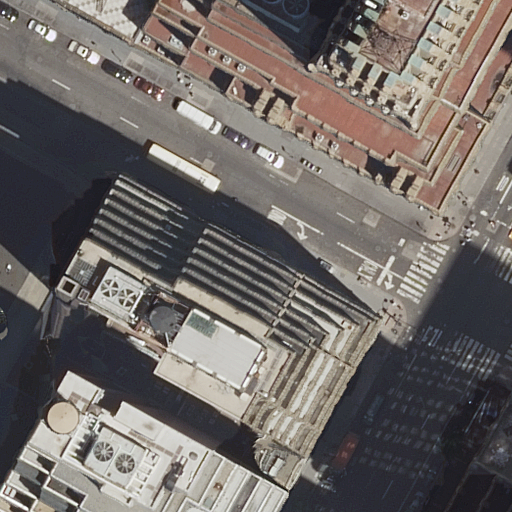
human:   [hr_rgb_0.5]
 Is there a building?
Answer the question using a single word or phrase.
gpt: yes

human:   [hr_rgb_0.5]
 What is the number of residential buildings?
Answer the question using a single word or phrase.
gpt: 4

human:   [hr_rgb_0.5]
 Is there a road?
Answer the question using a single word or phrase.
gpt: yes

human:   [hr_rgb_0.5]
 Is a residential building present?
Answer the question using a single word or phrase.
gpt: yes

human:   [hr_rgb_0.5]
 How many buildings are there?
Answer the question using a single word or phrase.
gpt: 6

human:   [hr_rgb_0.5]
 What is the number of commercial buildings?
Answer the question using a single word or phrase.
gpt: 1

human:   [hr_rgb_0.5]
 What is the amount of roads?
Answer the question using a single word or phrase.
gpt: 3

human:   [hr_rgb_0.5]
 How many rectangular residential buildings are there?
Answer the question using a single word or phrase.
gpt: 3

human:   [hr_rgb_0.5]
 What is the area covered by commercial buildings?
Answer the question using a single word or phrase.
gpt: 94m2

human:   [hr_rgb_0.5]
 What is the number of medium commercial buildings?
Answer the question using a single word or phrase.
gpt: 0

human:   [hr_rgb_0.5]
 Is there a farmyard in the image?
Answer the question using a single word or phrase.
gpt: no

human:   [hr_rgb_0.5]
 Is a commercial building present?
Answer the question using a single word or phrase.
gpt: yes

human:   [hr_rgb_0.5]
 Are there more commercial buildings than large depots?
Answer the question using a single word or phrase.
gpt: yes

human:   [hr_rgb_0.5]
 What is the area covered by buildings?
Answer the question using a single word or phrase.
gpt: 8104m2

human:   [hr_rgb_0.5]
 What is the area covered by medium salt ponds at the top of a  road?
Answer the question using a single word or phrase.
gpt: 0m2

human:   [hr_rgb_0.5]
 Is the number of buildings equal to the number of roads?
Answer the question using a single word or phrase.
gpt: no

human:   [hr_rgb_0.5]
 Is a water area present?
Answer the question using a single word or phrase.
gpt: no

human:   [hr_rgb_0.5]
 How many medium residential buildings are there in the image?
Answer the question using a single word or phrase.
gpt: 1

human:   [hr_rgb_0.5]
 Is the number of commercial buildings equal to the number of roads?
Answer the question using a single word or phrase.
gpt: no

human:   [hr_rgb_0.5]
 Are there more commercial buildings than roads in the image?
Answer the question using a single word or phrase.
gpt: no

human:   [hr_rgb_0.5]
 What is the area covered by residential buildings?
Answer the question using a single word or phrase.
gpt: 3103m2

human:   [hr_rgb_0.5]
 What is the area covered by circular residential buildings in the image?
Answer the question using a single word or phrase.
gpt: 0m2

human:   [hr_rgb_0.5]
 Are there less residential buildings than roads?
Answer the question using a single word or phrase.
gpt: no

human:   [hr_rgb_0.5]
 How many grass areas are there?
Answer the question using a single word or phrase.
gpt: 0

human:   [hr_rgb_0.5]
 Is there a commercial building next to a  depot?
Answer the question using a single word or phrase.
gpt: no

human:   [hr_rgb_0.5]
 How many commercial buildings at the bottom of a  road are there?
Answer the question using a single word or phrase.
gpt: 0

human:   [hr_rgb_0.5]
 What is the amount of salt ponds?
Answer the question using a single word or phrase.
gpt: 0

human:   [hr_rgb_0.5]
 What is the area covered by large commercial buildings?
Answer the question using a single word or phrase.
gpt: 0m2

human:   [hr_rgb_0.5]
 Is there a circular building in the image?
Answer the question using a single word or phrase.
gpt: no

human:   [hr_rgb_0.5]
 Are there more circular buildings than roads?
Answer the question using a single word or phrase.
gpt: no

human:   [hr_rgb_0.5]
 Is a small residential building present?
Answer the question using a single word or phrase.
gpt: yes

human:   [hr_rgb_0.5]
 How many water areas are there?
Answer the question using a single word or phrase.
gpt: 0

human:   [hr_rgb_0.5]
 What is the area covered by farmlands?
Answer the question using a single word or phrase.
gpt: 0m2

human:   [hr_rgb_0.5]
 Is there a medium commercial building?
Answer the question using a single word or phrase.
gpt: no

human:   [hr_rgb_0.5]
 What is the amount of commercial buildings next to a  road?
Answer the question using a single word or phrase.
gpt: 1

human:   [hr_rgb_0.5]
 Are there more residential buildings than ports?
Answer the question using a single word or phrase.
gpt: yes

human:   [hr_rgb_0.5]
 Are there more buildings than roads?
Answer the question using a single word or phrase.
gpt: yes

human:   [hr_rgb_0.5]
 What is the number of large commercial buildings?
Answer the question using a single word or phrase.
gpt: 0

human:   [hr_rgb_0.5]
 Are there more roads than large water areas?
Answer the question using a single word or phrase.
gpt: yes

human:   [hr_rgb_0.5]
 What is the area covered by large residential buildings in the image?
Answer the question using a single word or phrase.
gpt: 2624m2

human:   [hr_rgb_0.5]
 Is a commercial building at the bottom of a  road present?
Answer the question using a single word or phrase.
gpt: no

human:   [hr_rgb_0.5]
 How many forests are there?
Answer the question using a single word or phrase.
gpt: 0

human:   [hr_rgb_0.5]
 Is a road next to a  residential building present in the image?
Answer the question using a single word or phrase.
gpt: yes

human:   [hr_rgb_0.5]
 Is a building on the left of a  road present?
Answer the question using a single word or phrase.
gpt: yes

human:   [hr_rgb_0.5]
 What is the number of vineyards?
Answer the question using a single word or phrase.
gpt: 0

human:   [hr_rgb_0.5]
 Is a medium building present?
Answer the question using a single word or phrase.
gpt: yes

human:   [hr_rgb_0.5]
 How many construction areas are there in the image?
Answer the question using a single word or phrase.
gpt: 0

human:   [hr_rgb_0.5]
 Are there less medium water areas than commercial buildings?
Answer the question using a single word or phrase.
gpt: yes

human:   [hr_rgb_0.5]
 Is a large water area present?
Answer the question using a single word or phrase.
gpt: no

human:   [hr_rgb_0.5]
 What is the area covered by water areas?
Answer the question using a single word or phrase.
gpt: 0m2

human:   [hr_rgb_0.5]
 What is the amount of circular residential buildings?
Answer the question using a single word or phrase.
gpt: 0

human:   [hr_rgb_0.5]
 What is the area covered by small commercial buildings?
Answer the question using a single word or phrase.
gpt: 94m2

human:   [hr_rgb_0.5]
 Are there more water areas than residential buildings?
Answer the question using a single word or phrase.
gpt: no

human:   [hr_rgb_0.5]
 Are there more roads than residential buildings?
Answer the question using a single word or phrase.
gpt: no

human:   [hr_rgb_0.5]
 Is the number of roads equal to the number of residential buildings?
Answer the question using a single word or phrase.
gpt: no

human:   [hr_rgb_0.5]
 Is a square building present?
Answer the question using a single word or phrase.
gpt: no

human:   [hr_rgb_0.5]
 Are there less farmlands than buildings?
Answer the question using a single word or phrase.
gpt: yes

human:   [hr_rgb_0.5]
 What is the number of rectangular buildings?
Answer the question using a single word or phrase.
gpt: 4

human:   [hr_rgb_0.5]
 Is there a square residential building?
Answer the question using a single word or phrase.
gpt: no

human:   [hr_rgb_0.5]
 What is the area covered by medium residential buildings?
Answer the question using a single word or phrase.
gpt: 477m2

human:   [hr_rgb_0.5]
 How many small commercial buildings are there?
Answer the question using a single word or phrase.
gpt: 1

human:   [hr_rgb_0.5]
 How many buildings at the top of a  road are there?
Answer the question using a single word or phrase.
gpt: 2

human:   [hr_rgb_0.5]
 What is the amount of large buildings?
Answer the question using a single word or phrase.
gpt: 3

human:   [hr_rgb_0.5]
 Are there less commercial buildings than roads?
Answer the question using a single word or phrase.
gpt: yes